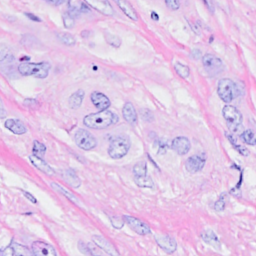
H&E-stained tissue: Breast